Interaction volume radius: 5 \u00c5
Interaction volume height: 25 \u00c5
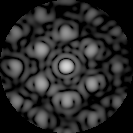
Disorder parameter: 0.3652